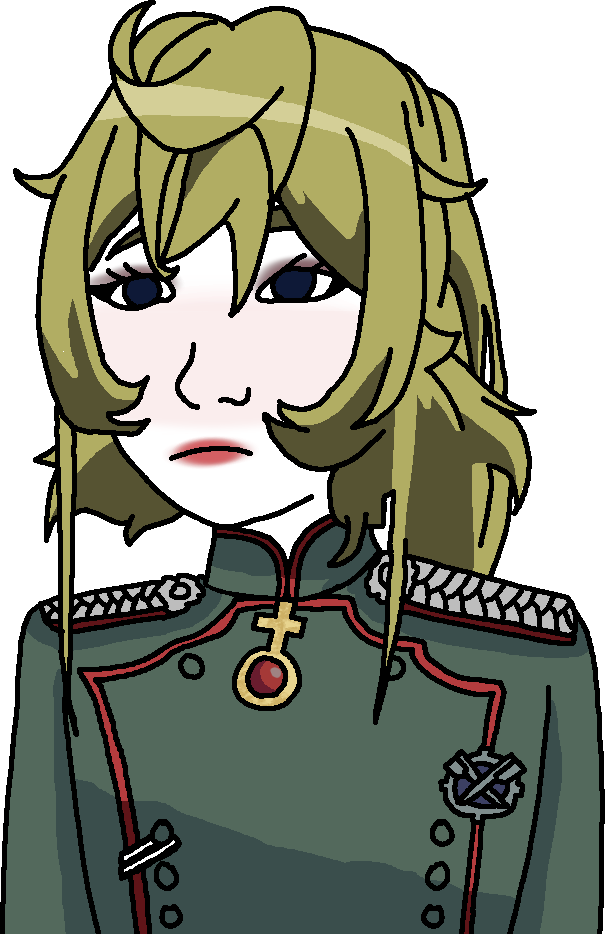
Label: 5_Doomer_Girl